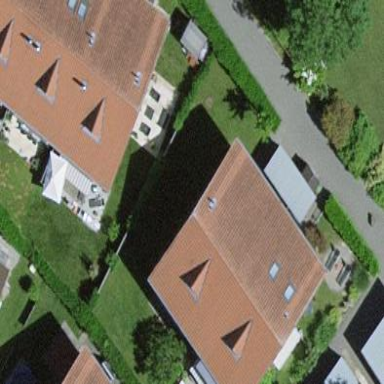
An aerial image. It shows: Semi-detached house.